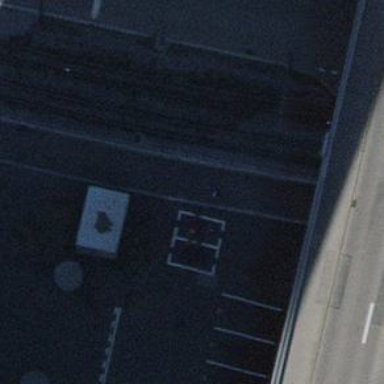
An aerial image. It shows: Bicycle parking area with bollards.